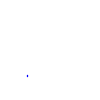
Particle: proton